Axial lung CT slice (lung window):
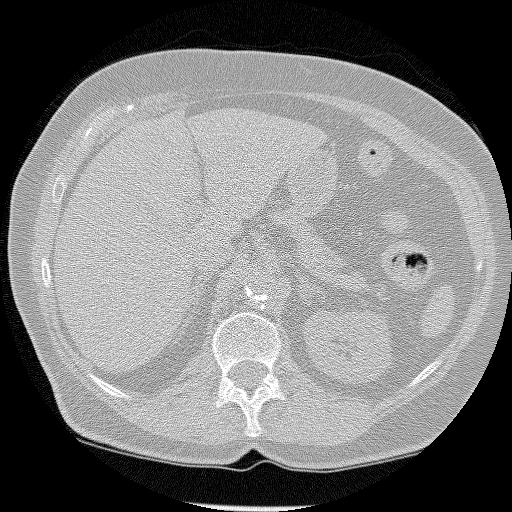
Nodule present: no